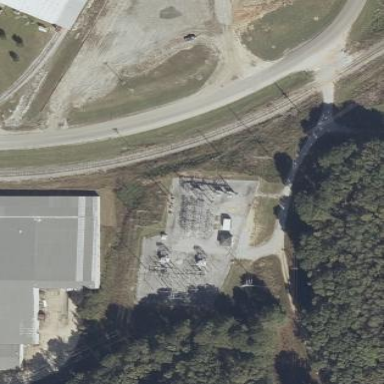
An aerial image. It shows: Distribution level power substation enclosed by fence.